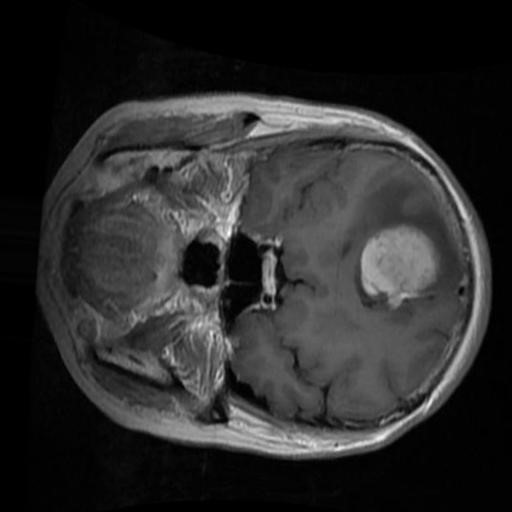
Label: brain_menin